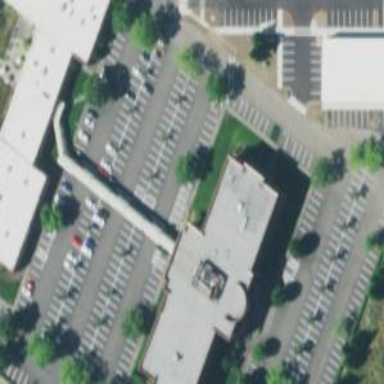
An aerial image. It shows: View of roof of building.